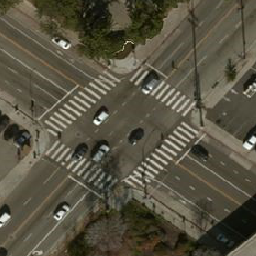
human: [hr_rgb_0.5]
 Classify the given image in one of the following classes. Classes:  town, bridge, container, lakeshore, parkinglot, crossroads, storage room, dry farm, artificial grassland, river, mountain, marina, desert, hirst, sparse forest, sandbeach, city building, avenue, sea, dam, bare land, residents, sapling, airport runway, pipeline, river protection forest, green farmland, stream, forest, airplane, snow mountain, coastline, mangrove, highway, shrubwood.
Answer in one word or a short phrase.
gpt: crossroads